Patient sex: M
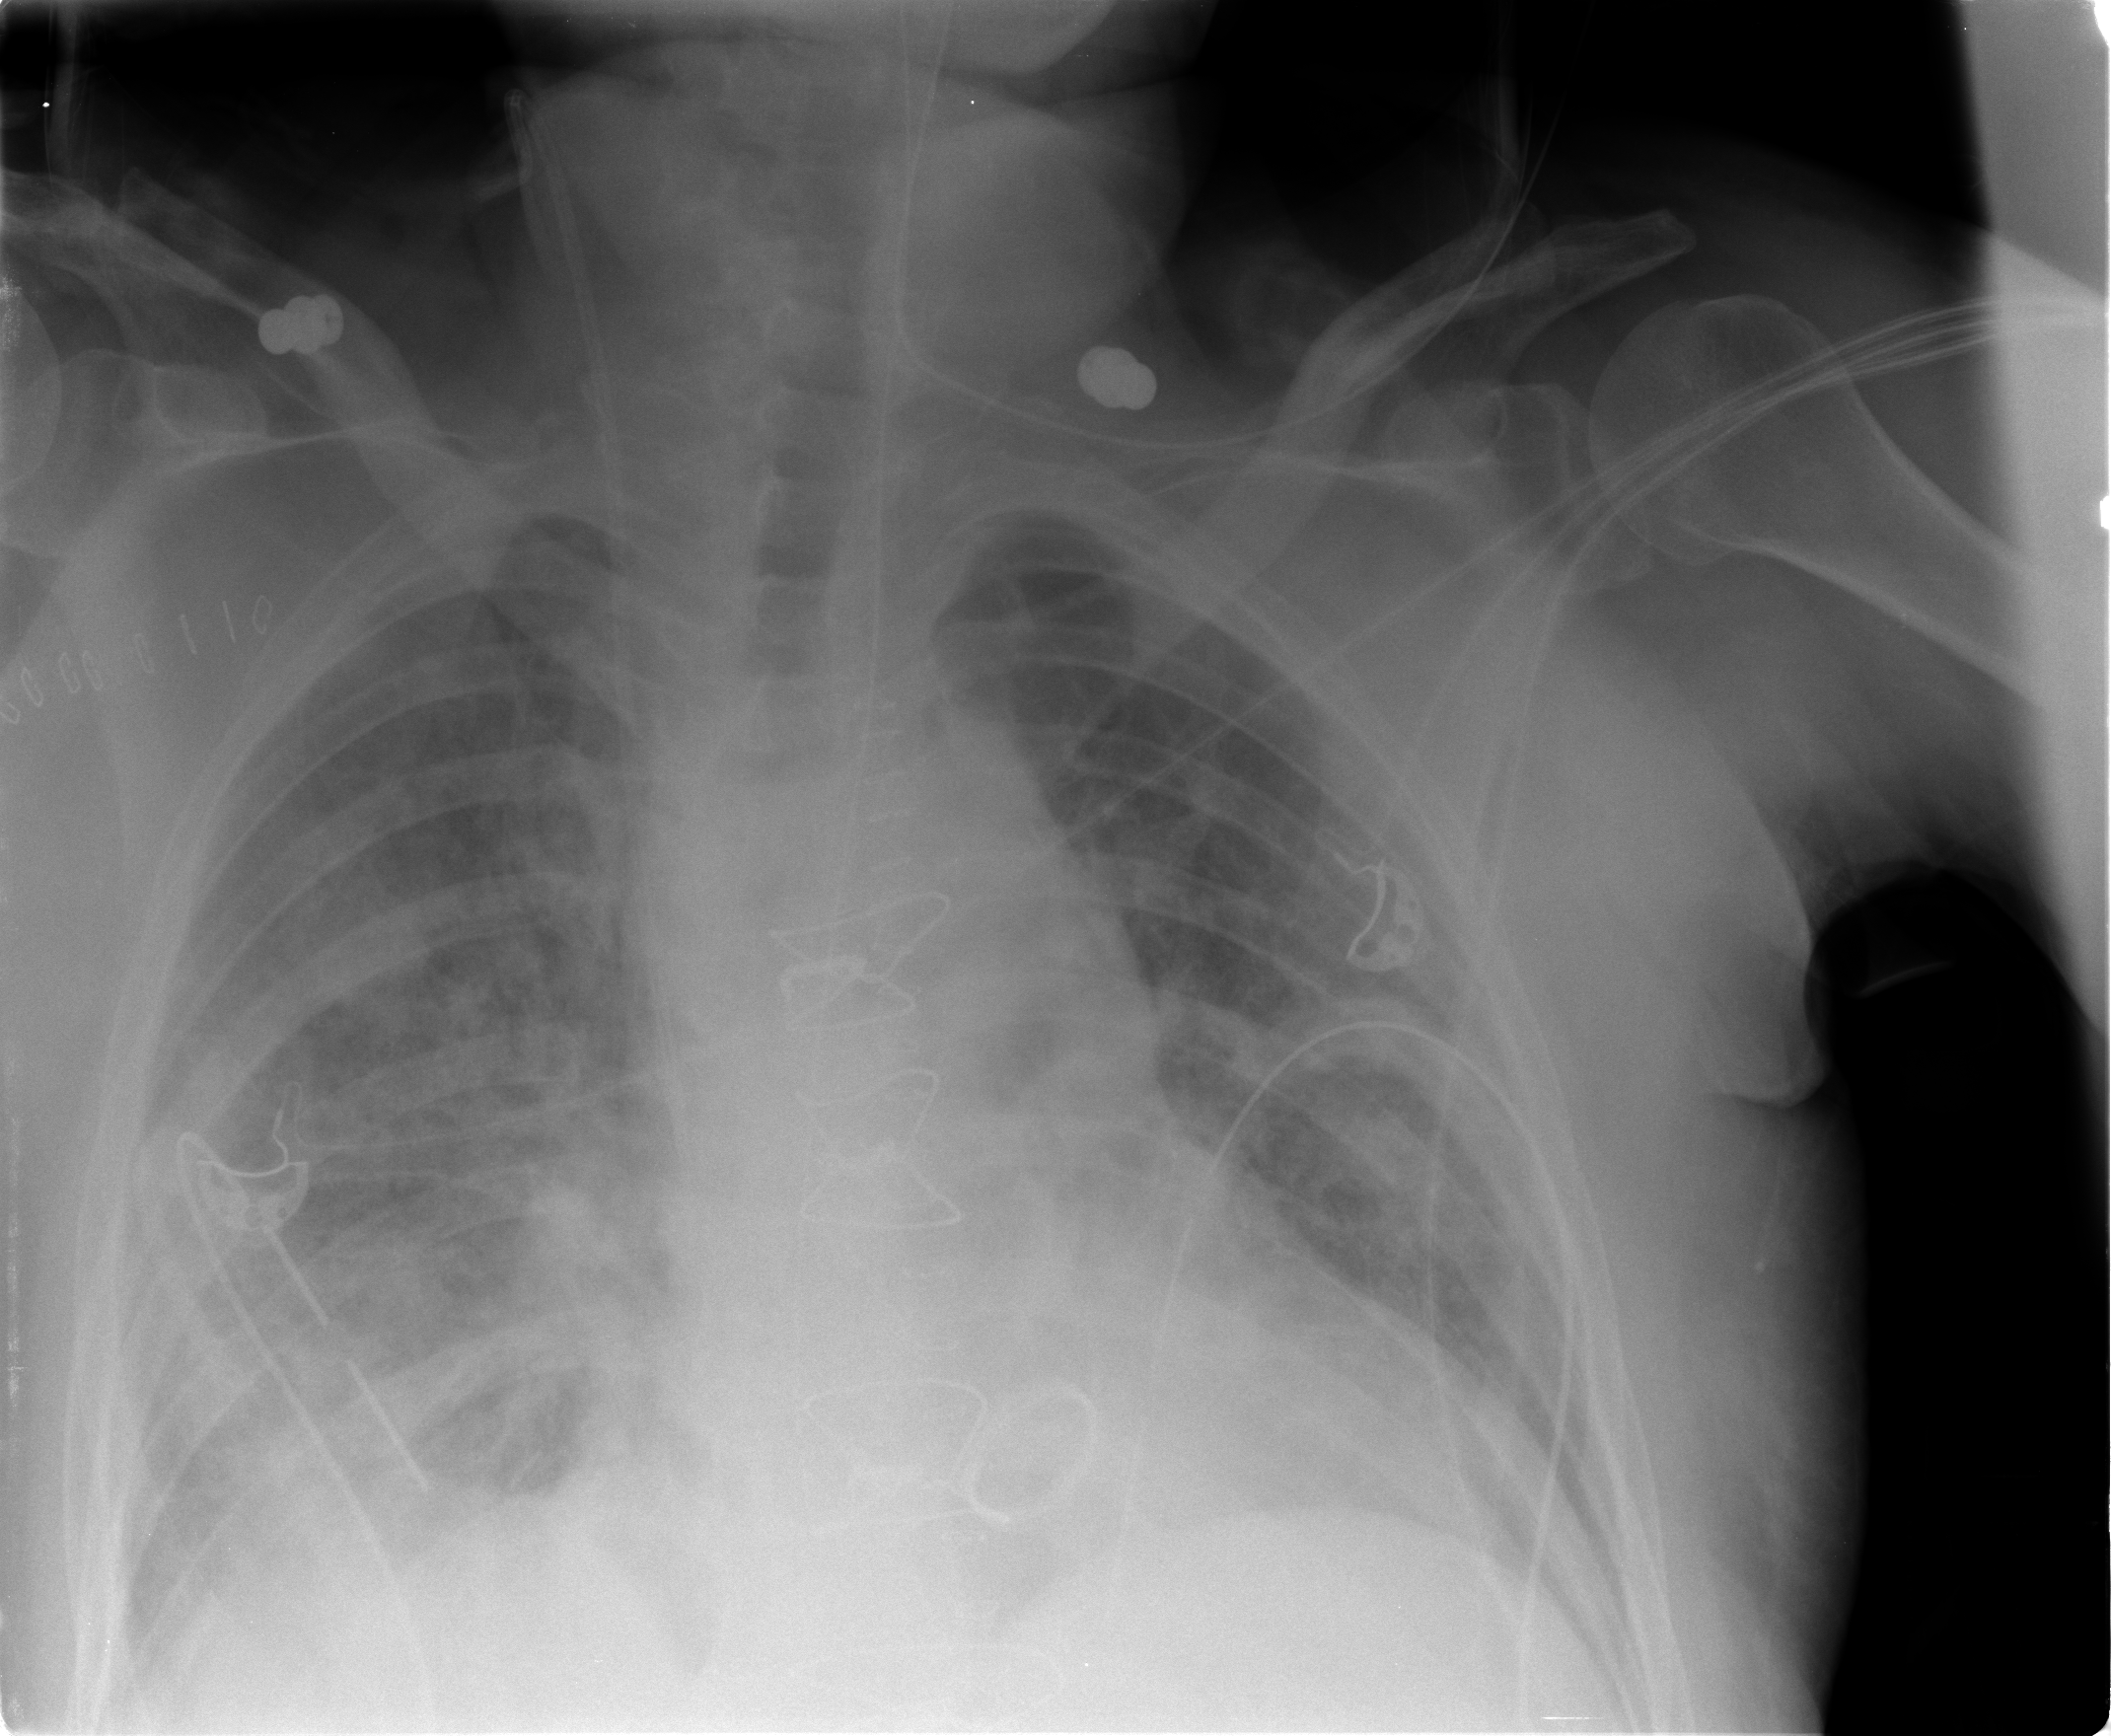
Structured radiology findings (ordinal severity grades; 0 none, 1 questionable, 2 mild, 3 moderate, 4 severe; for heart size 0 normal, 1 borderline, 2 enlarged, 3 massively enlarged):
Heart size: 2
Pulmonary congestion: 2
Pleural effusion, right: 2
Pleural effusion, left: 0
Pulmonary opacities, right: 3
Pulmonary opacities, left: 3
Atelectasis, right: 3
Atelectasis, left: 3